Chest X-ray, AP view. Patient: 70 years old, sex F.
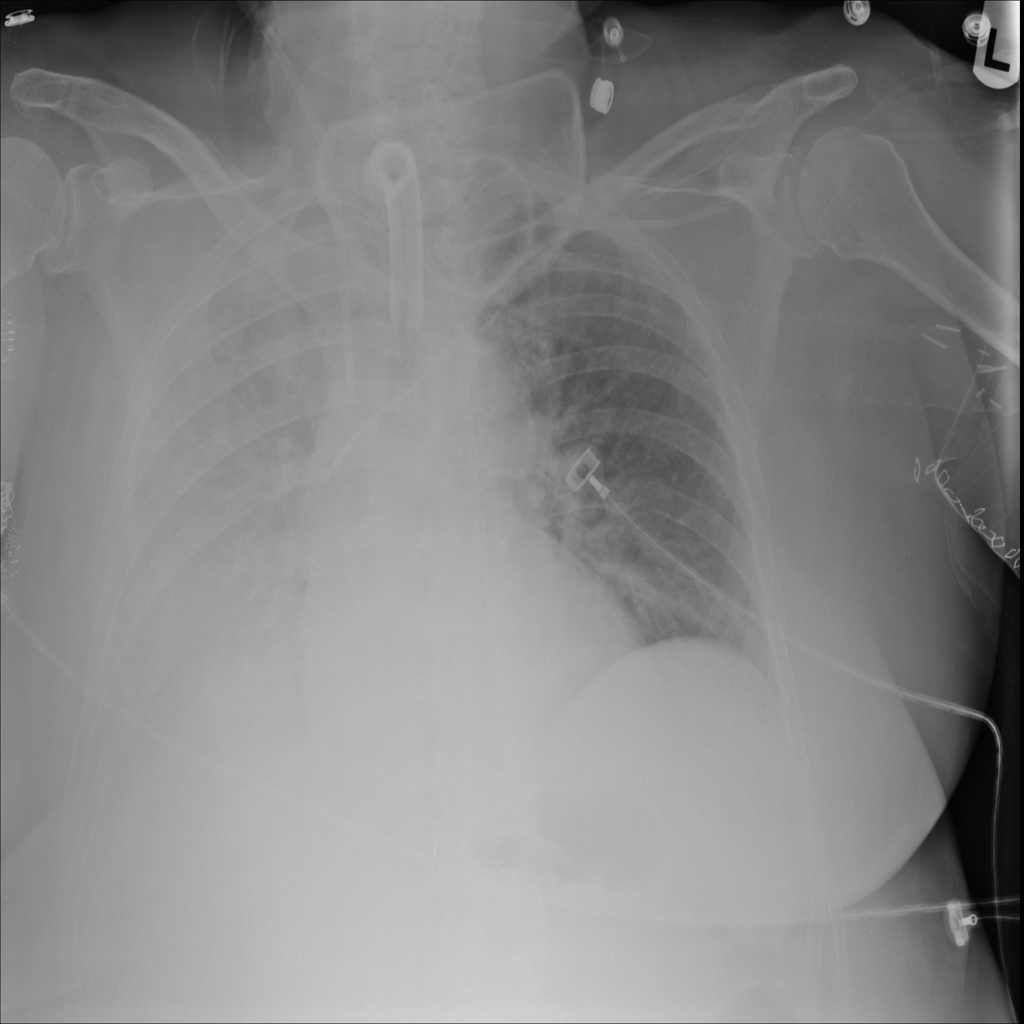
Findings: Effusion